Question: I want to highlight some nodes in my treepanel with my mouse like if it was a textarea.
See the image below to understand what I mean with "highlight with my mouse". Is there a property which permits me doing that?

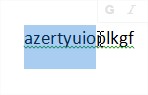
Answer: Solution has been found:
I found how to do, just add 'viewConfig: {enableTextSelection : true}' in your tree.panel